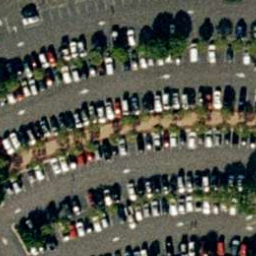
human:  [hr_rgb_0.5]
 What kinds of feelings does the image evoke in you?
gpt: parking lot